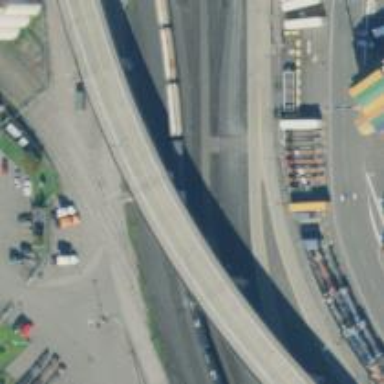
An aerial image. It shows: Rail spur service.